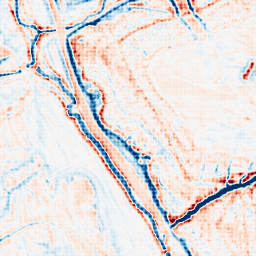
Category: edge_preserving
Decomposition family: bilateral
Decomposition parameters: d: 15
sigma_color: 150
sigma_space: 150
Upsampling method: sinc_hamming
Upsampling parameters: scale: 8
kernel_size: 8
Upsampling scale: 8